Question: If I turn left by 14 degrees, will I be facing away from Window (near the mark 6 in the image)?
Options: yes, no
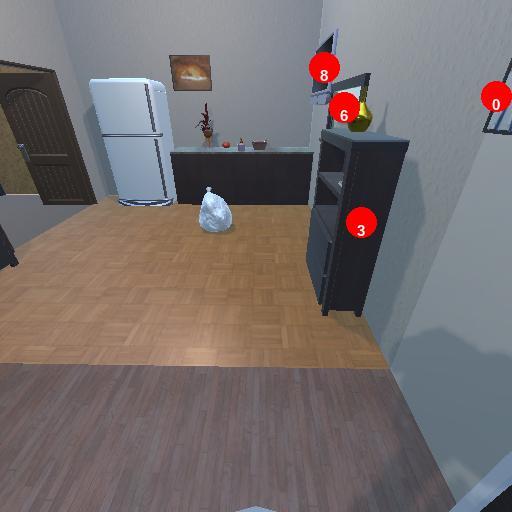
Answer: yes